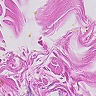
Metastatic tissue present: no